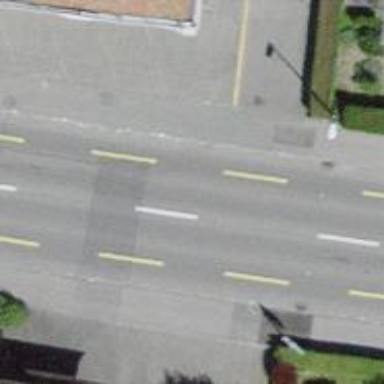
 featuring both sidewalks and cycle lane."